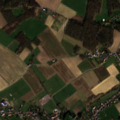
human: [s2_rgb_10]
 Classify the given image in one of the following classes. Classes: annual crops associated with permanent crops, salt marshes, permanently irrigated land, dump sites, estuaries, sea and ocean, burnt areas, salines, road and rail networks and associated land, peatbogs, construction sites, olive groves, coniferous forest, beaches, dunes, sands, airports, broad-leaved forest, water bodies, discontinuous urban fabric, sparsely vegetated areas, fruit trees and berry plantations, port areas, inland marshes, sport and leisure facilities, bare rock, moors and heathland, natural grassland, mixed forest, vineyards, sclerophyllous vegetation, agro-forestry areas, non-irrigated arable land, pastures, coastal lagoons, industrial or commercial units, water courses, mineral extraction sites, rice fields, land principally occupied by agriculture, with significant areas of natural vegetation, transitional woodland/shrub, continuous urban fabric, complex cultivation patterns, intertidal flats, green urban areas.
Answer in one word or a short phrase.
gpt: discontinuous urban fabric, sport and leisure facilities, non-irrigated arable land, pastures, complex cultivation patterns, land principally occupied by agriculture, with significant areas of natural vegetation